Interaction volume radius: 5 \u00c5
Interaction volume height: 10 \u00c5
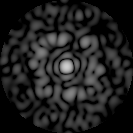
Disorder parameter: 0.7869